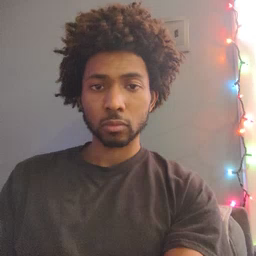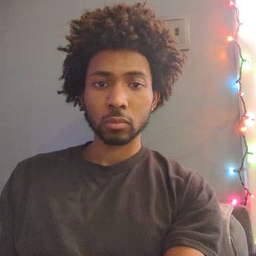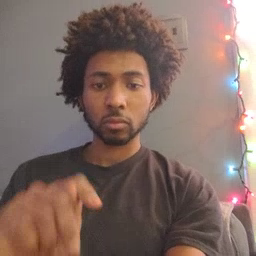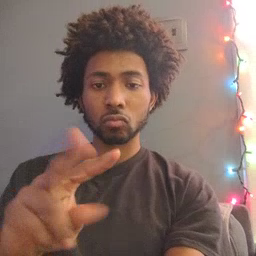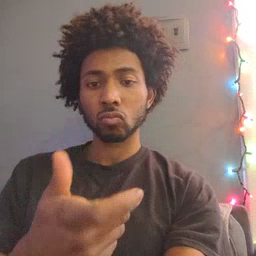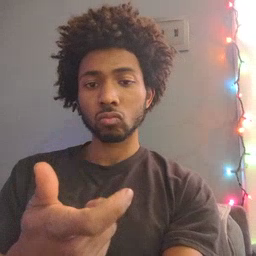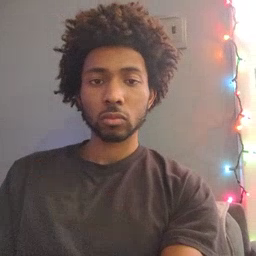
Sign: TV